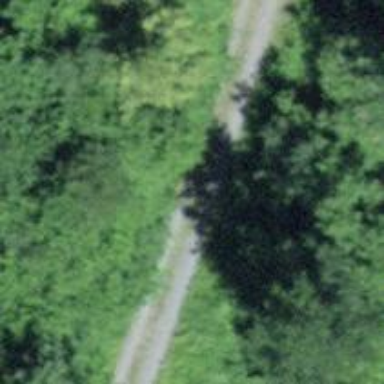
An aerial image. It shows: Track with grade2 tracktype.